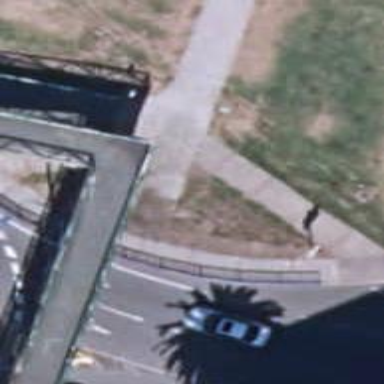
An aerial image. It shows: Footway bridge with metal surface.